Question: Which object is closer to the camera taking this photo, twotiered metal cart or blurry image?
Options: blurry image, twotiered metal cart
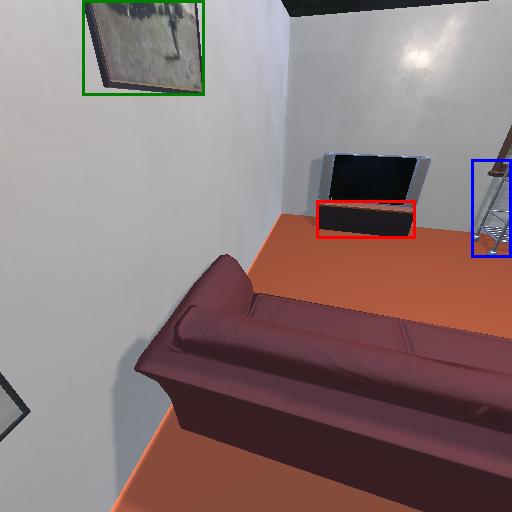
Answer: blurry image